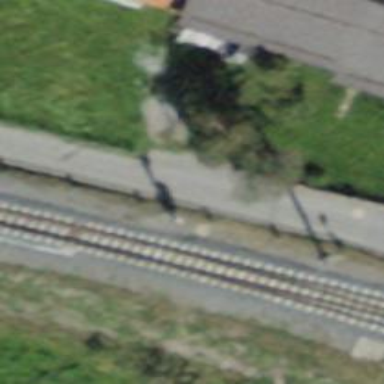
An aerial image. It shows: Railway signal.